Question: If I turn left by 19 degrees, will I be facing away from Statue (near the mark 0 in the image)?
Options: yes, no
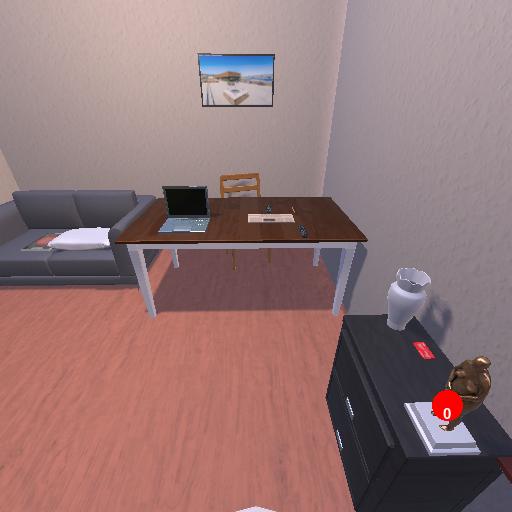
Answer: yes